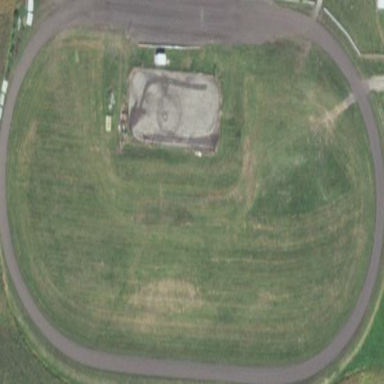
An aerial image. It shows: Motor sport raceway.